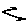
Label: zigzag